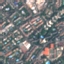
Land use / land cover: Residential